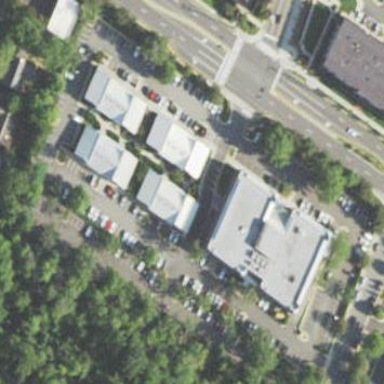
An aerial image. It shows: Commercial area.